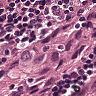
Metastatic tissue present: yes